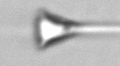
Label: Asterionellopsis_glacialis